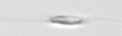
Label: flagellate_morphotype3